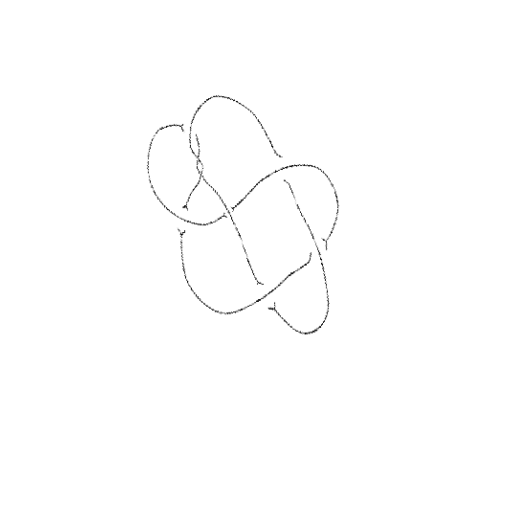
Crossing number: 8